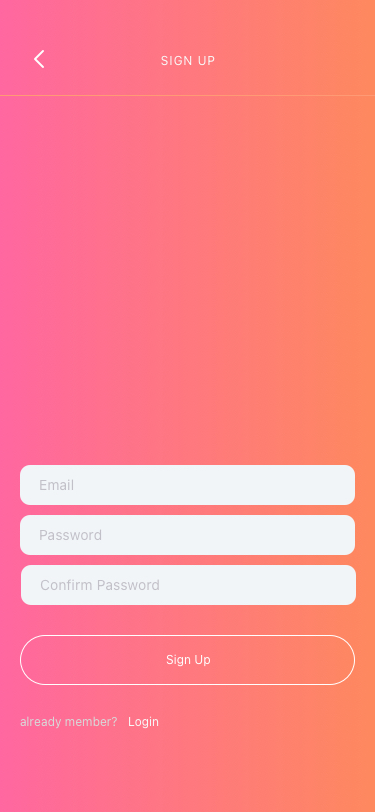
Text in this UI design:
already member?
Login
Confirm Password
Password
Email
SIGN UP